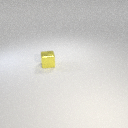
small yellow metal cube